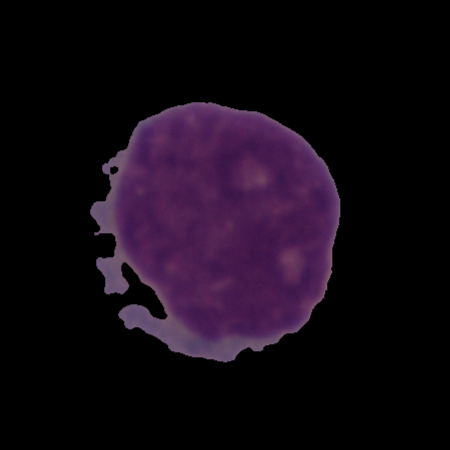
Label: healthy